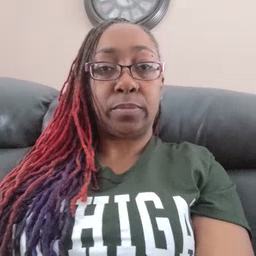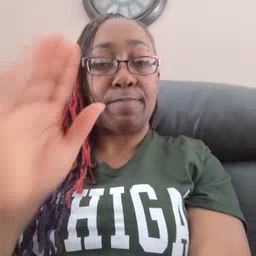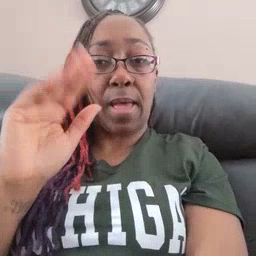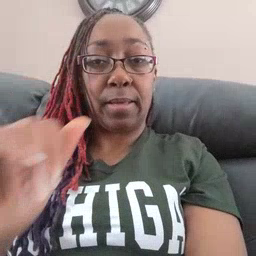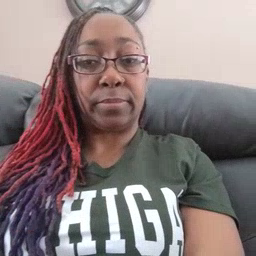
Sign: bye